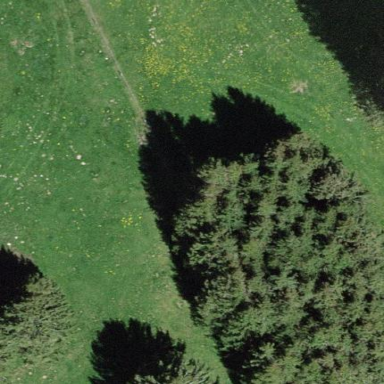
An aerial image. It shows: Forest area.